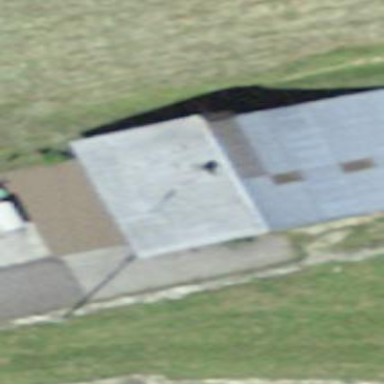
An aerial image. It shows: Farm building.